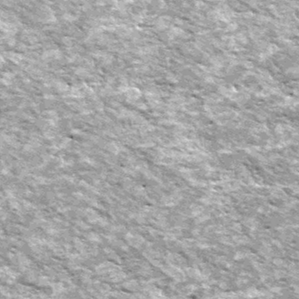
Label: frost